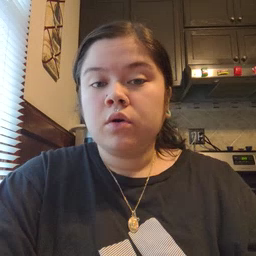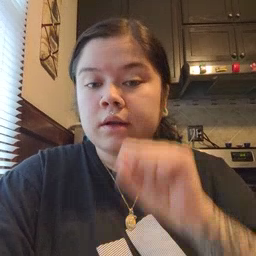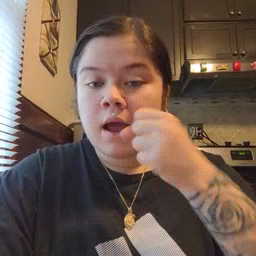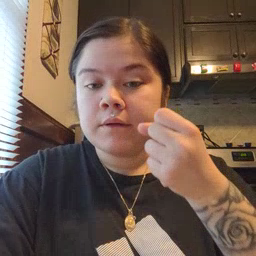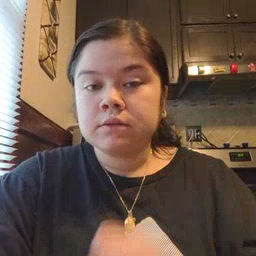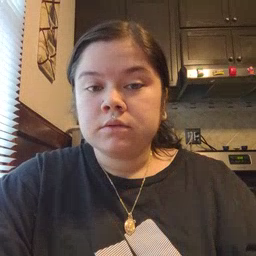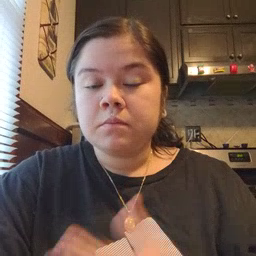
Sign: carrot